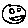
Label: smiley face